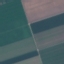
Label: AnnualCrop